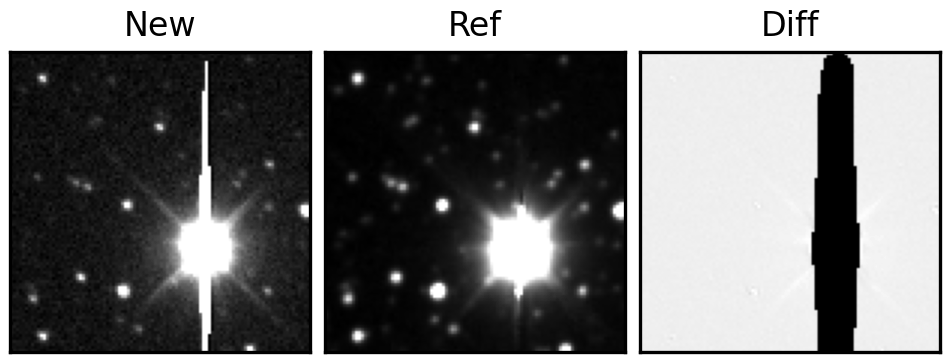
Label: bogus